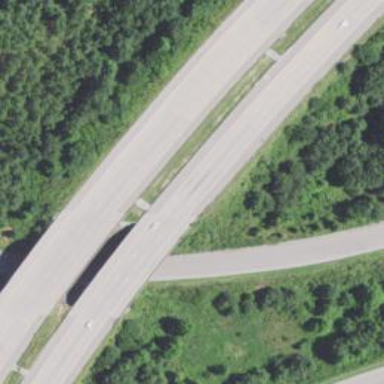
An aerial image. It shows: Bridge over motorway.